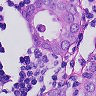
Metastatic tissue present: yes